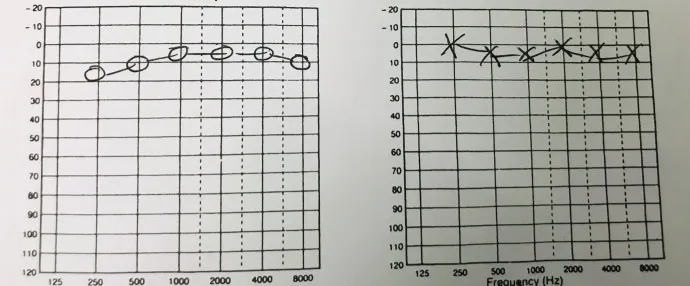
Postoperative pure-tone audiogram confirming normal hearing levels in both ears.
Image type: electrography (ekg)